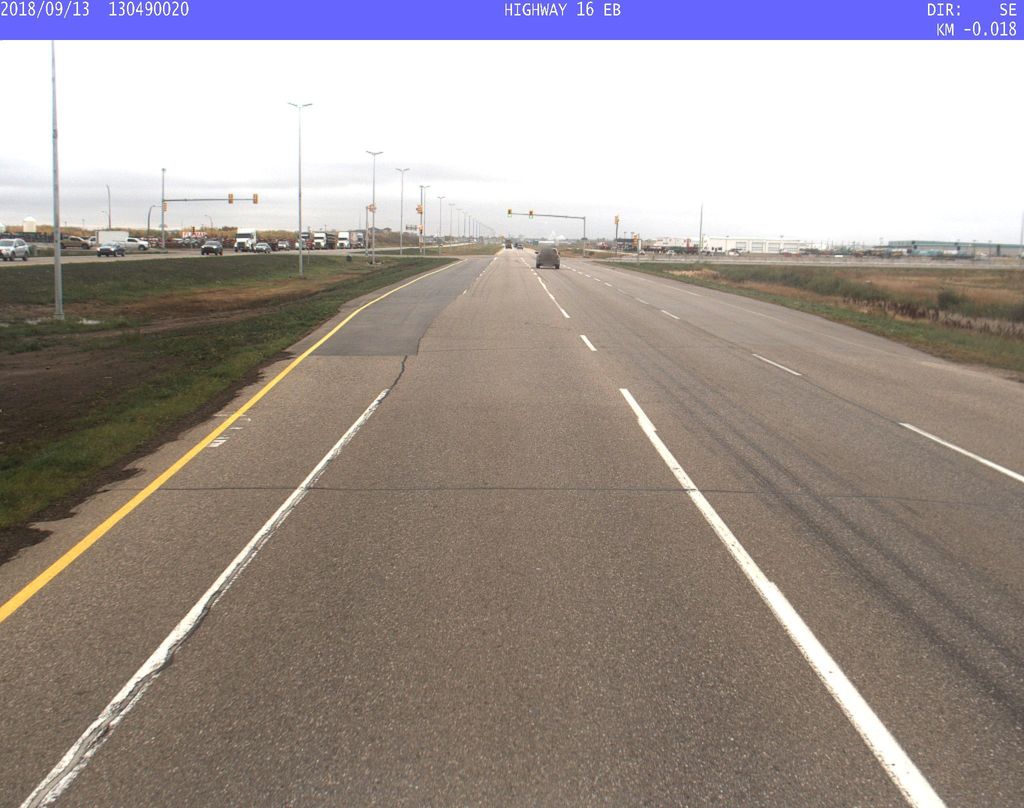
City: saskatoon